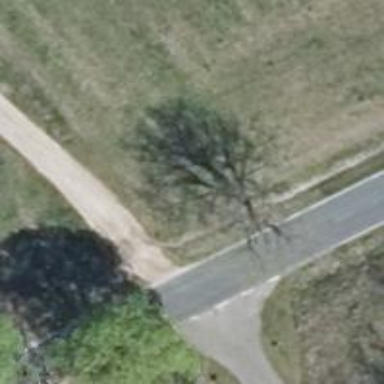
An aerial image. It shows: Deciduous broadleaved tree.